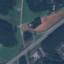
Land use / land cover: Highway